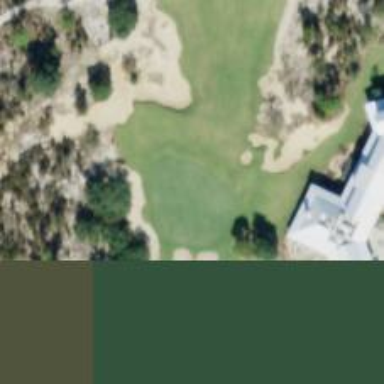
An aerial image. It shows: Golf hole.